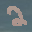
Label: 2